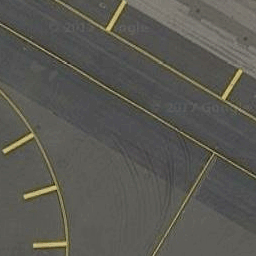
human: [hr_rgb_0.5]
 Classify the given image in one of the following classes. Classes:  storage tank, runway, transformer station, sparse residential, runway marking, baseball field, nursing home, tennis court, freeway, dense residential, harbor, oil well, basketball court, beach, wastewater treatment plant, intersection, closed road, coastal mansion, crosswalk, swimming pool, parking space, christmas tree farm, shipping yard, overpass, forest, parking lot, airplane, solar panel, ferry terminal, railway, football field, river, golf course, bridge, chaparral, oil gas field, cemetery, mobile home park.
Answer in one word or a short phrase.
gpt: runway marking